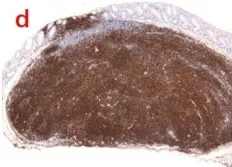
Histopathologic examination revealed a MALT lymphoma of the rectum. (d) IHC was positive for CD20.
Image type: pathology (immunostaining)